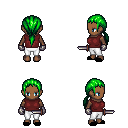
a pixel art fantasy rpg character, female body template, human, dark skin, maroon sleeveless shirt, white pants, green ponytail hairstyle, metal gloves, black slippers, dagger, four views (front, back, left, right), 2x2 character sprite sheet, small pixel art, hard edges, no anti-aliasing